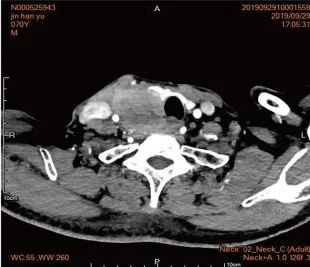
(B) Contrast-enhanced CT of the neck showed a mass in the right lobe of the thyroid, with infiltration of the surrounding internal jugular vein, common carotid artery, trachea, and esophagus.
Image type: radiology (ct)